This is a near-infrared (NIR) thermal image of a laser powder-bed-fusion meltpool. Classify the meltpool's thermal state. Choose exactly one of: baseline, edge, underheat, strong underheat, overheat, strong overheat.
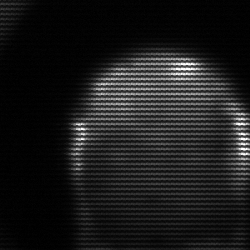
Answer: edge